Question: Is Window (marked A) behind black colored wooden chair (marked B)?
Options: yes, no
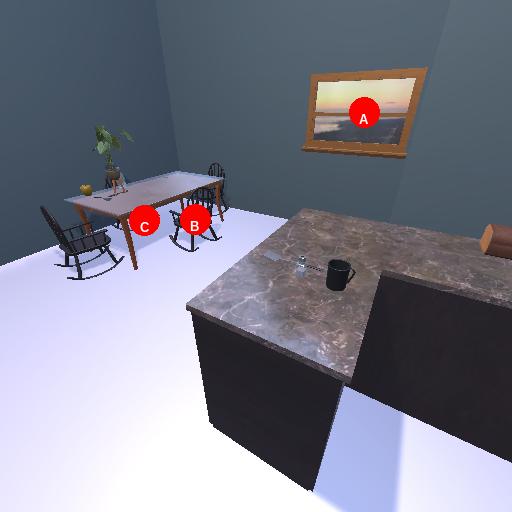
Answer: yes